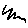
Label: zigzag